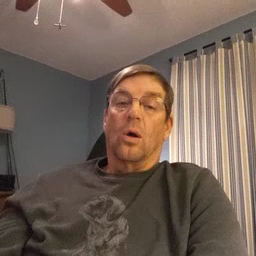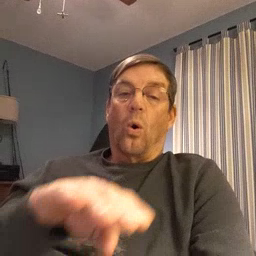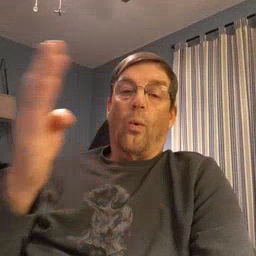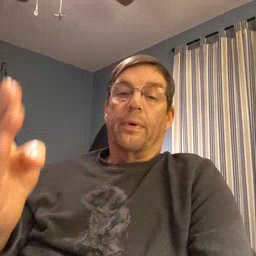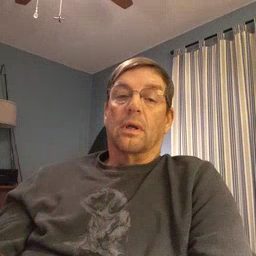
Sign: open